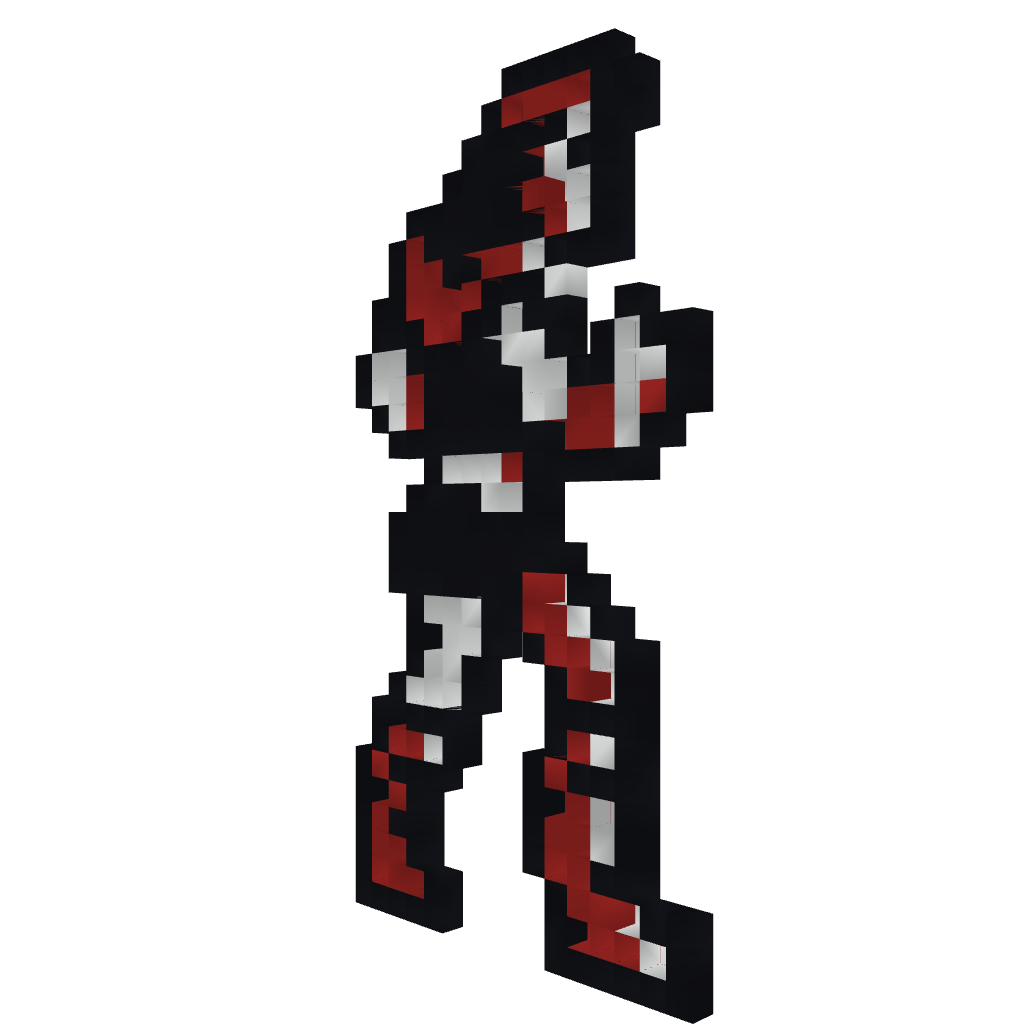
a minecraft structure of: Trevor from Castlevania 3